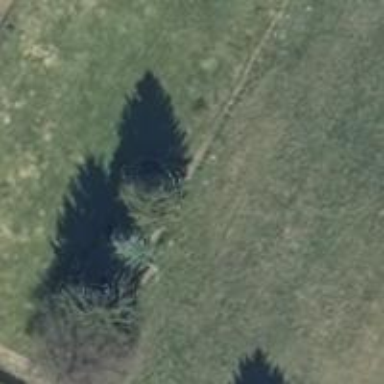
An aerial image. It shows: Deciduous tree with needle-leaved foliage.